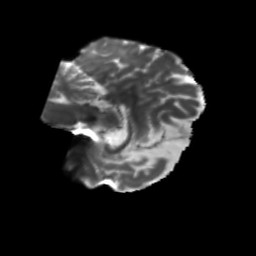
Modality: T2w
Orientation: sagittal
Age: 56
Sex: female
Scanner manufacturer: siemens
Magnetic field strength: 3 T
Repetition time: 5.25 s
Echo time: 0.08 s